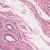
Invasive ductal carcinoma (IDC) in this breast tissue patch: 0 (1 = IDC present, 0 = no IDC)